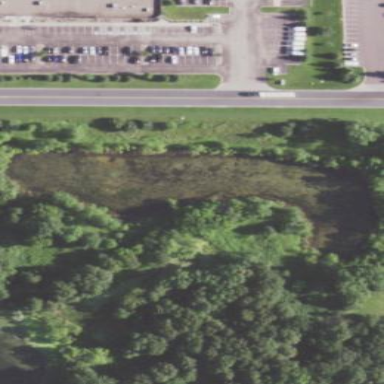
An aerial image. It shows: Pond with natural water.